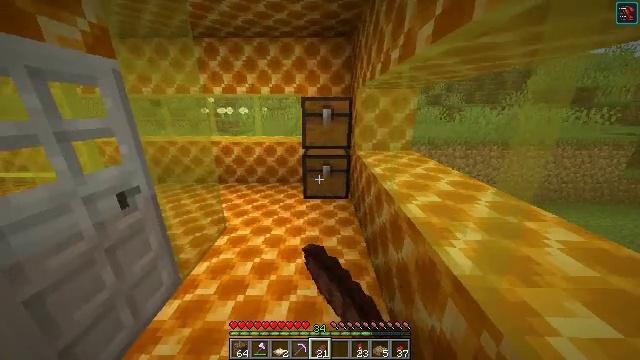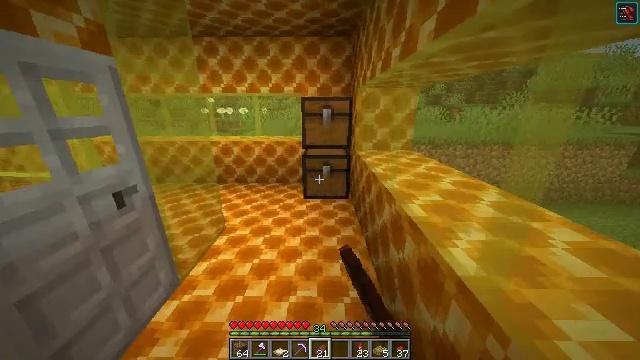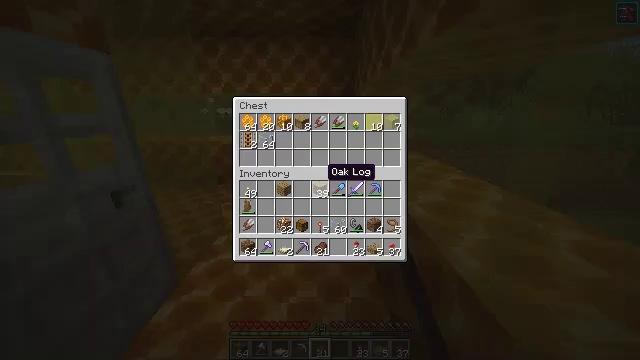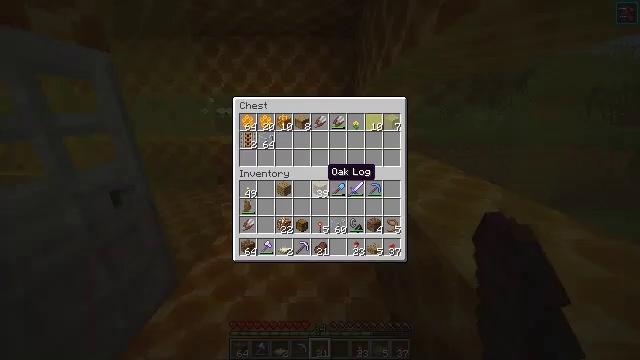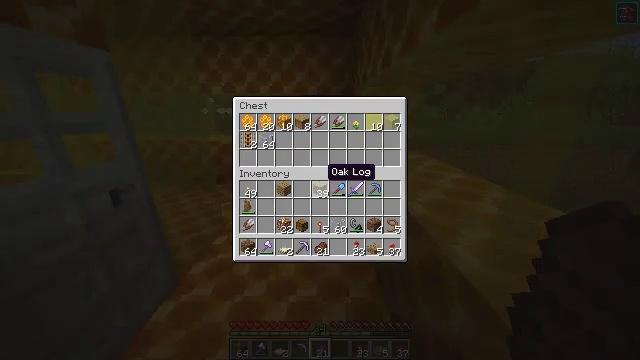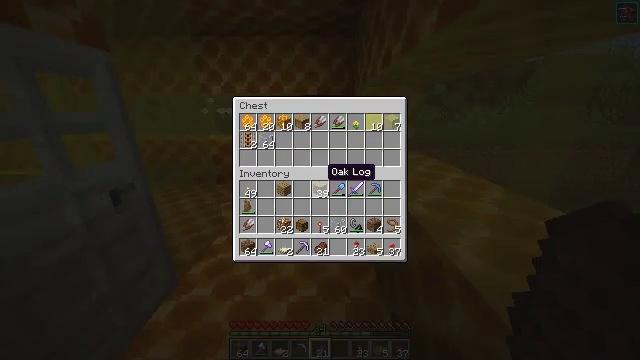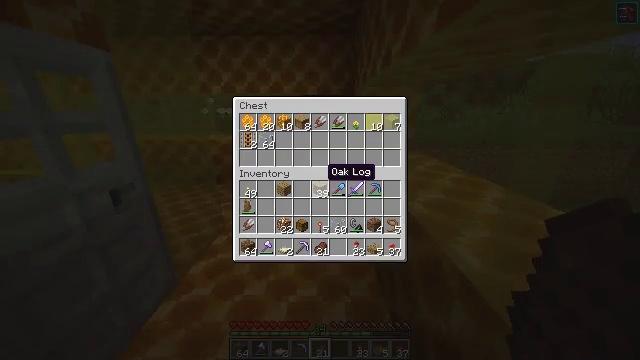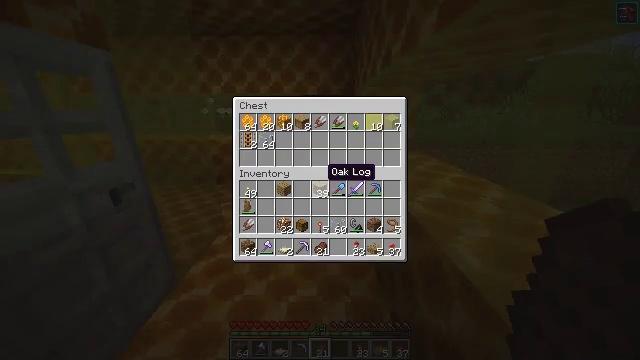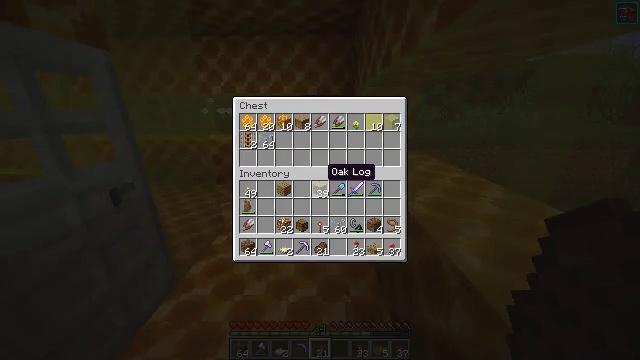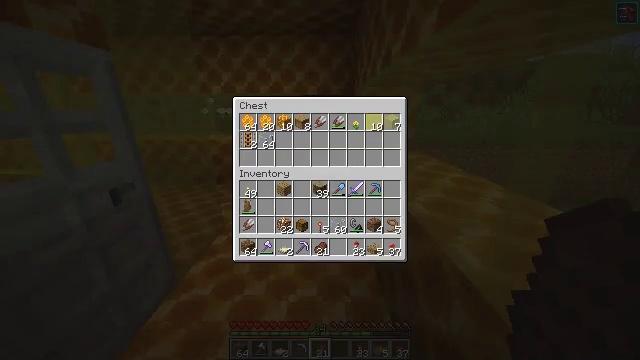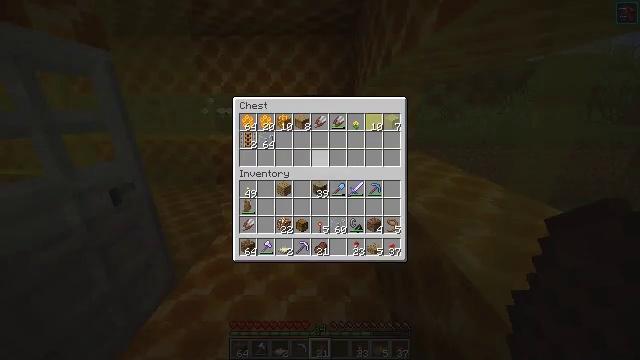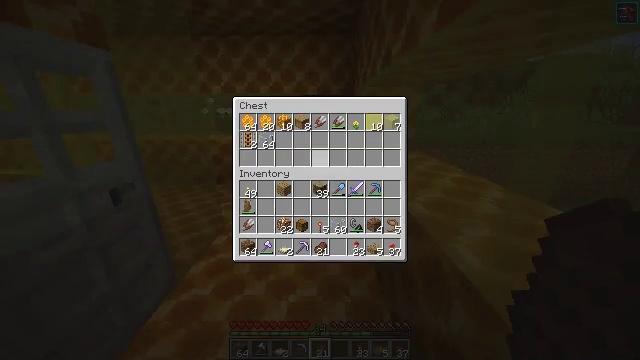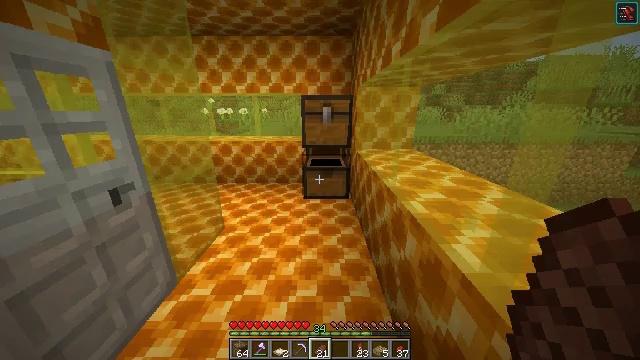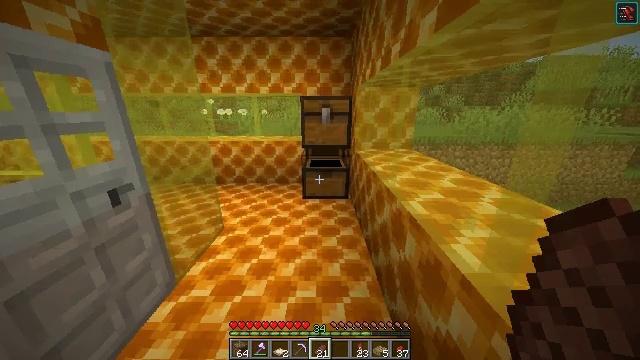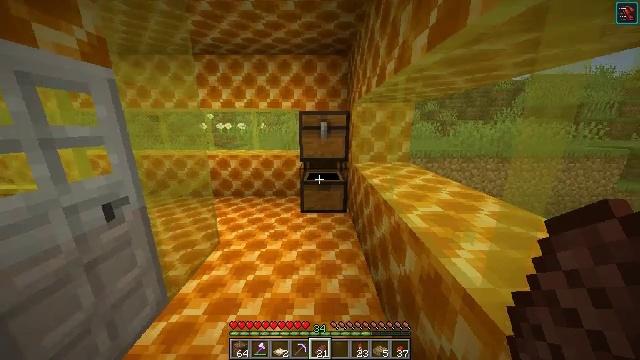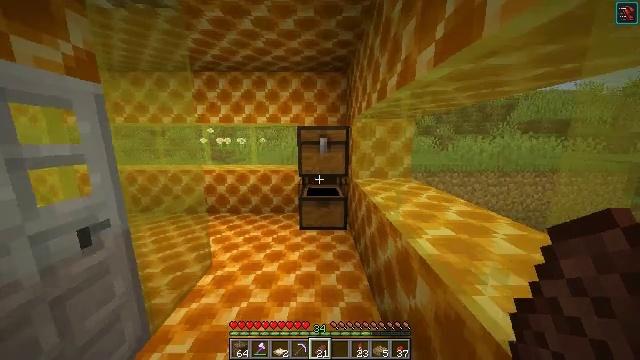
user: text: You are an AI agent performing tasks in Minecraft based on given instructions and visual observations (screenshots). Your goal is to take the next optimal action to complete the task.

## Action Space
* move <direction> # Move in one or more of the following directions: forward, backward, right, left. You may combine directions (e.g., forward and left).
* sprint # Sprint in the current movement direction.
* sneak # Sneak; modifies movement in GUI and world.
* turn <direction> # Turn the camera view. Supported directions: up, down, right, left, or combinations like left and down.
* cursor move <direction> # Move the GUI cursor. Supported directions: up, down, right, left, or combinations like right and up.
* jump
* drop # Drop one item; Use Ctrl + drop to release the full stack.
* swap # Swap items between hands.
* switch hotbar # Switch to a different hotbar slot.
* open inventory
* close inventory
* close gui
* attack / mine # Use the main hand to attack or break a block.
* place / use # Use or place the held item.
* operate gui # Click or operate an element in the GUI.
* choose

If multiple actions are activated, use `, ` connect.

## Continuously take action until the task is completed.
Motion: motion action
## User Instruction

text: Get a honey block by mixing honey bottles in the crafting table.
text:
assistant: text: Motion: no_op
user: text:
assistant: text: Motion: open gui
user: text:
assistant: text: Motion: no_op
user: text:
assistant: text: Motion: no_op
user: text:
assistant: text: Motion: no_op
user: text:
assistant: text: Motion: no_op
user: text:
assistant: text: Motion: no_op
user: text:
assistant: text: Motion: no_op
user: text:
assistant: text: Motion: cursor move left and up
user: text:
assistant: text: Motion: no_op
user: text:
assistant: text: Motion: no_op
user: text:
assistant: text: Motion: no_op
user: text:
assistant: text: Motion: close gui
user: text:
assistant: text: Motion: turn up, open inventory
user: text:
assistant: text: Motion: move forward, turn up
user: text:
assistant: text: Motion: move forward, turn up
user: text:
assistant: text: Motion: turn up
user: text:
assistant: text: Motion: turn up
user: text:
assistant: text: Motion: use / place
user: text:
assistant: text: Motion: use / place
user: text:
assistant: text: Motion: no_op
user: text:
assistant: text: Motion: no_op
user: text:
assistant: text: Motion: no_op
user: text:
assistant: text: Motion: no_op
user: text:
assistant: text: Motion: cursor move left and up
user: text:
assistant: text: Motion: cursor move right
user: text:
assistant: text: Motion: no_op
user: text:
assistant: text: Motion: no_op
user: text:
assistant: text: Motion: no_op
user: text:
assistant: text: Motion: no_op